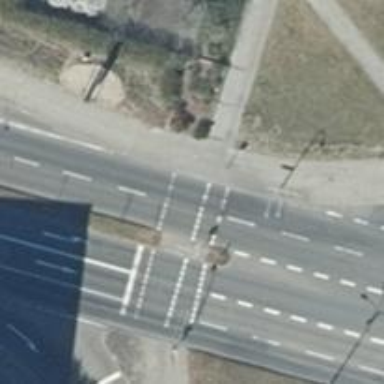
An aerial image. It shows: Road crossing with traffic signals.